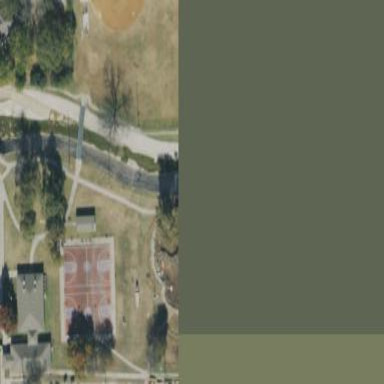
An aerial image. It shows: Park.